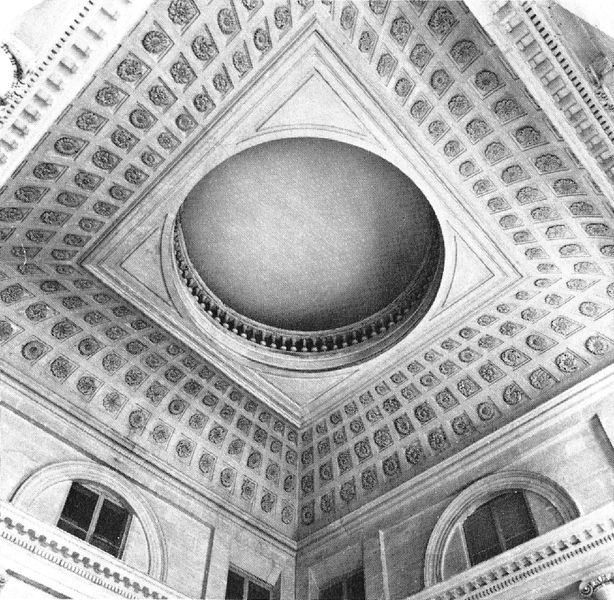
Titel: Schloss Bénouville
Künstler: Claude Nicolas Ledoux
Standort: Calvados, Schloss Bénouville (EU - F - Basse-Normandie)
Schlagwörter: fenster, grau, licht, marmor, schwarz, weiss, zeichnung, dach, muster, kirche, decke, innen, oval, rund, balkon, relief, bogen, rundbogen, kuppel, dekor, stuck, geländer, foto, bögen, stütze, gewölbe, balustrade, sims, untersicht, kasetten, kassetten, blumenmotiv, quadrat, viereck, rosetten, mäander, quadratisch, medici, rotunde, rundgang, baluster, kasseten, decke+foto